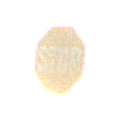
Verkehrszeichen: Stop
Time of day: SunriseSunset
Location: Outdoor (Nature)
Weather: PartlyCloudy
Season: NotSpecified
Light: Natural